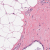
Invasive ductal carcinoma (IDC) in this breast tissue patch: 0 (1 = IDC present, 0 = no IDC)